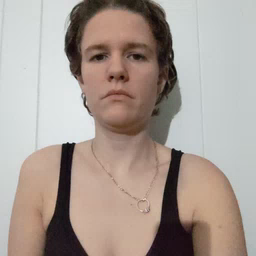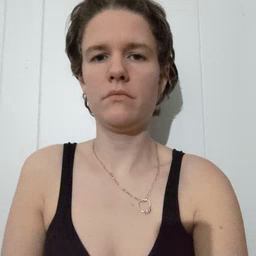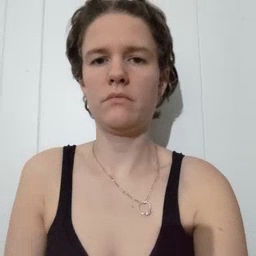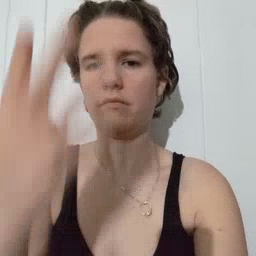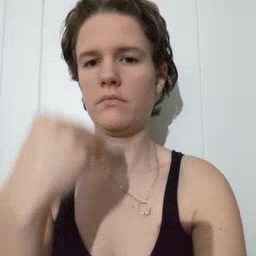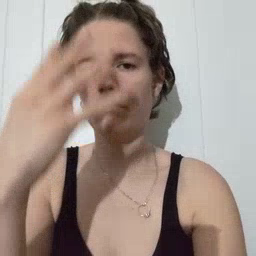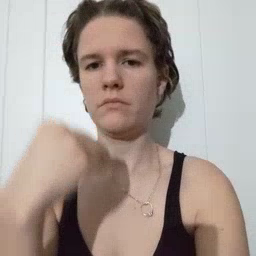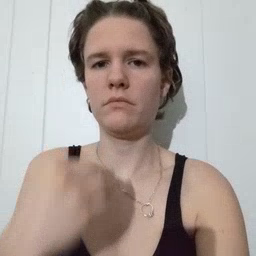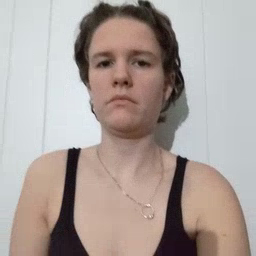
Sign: sleepy